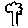
Label: tree